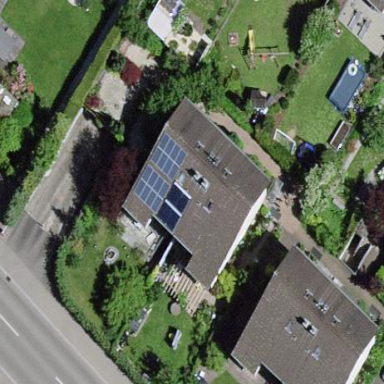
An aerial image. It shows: Semidetached house.